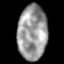
Tissue: lung
Cell type: Epithelial cells
Senescence score: 0.1905
Nuclear area (px): 1588
Mean DAPI intensity: 153.691